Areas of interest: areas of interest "Wenzheng City Youth Palace"
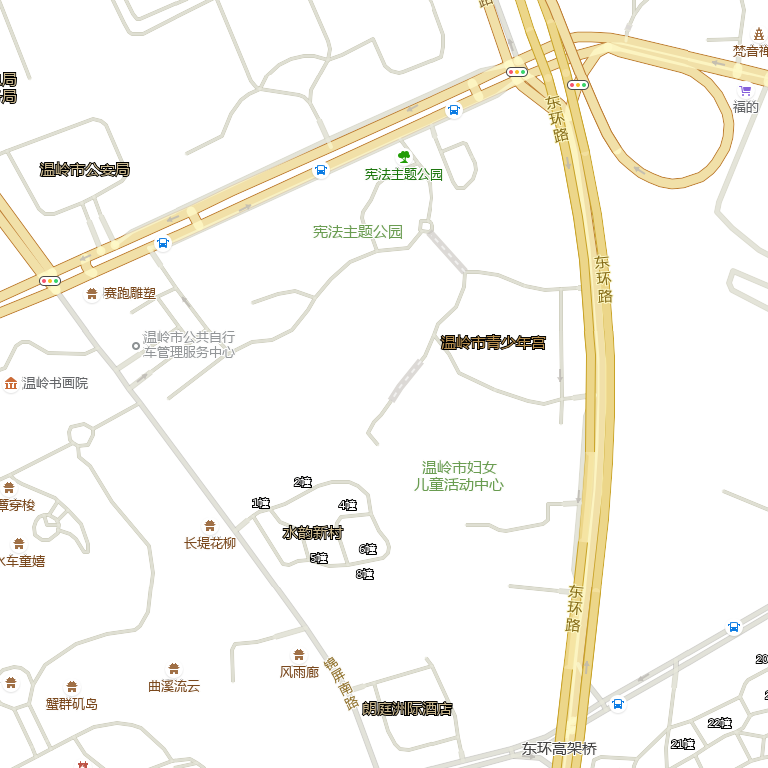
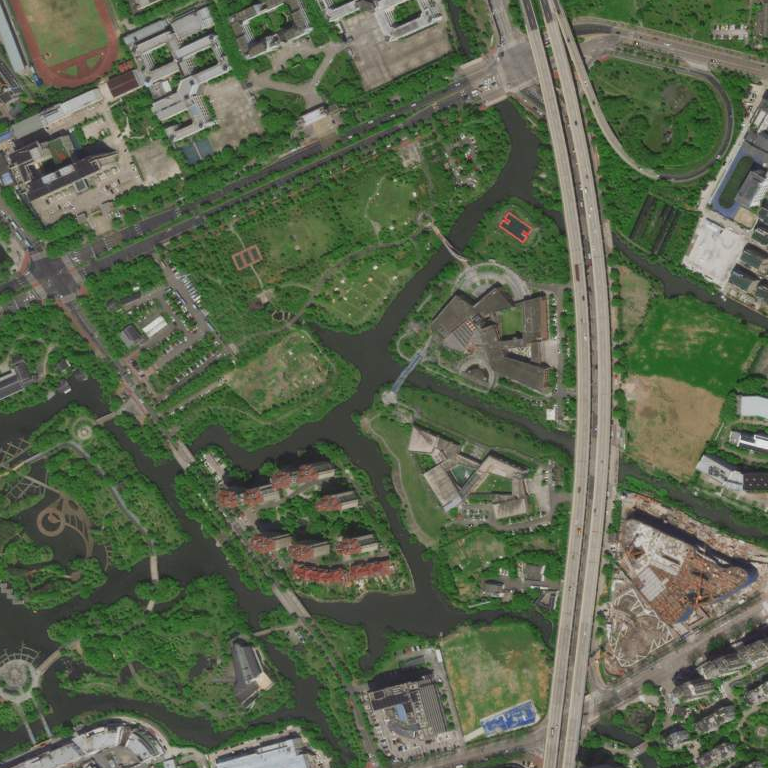